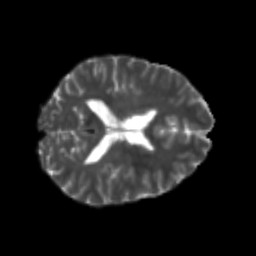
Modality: T2w
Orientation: axial
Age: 24
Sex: male
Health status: healthy
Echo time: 0.074 s